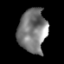
Tissue: lung
Cell type: Epithelial cells
Senescence score: 0.2284
Nuclear area (px): 1212
Mean DAPI intensity: 123.61